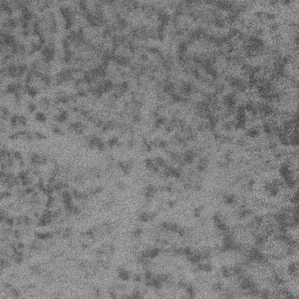
Label: frost